Interaction volume radius: 5 \u00c5
Interaction volume height: 30 \u00c5
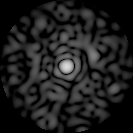
Disorder parameter: 0.8223